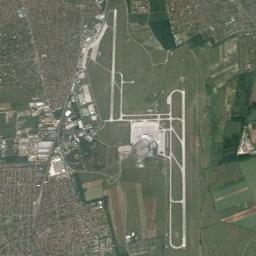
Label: airport